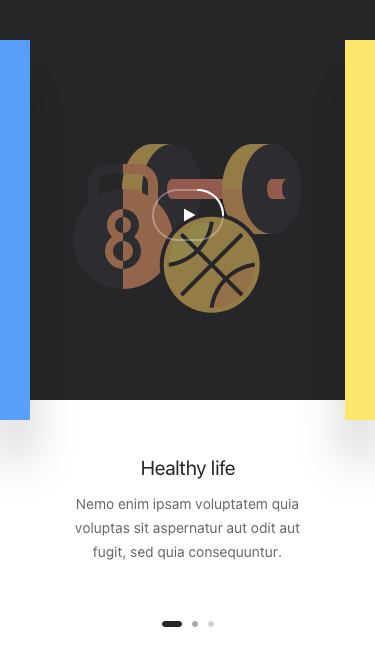
Text in this UI design:
Healthy life
Nemo enim ipsam voluptatem quia voluptas sit aspernatur aut odit aut fugit, sed quia consequuntur.